Question: I try to embed different videos from youtube vimeo, dailymotion.
Sadly at the Moment nothing is shown except the backgroundcolor of my containerView:
'''
UIView *containerView = [[UIView alloc] initWithFrame:CGRectMake(0.0f, 0, 320.0f, 200.0f)];
//item.url is my url which i get fro my webserver, it looks like http://www.youtube.com/watch?v=zPP6lXaL7KA&feature=youtube_gdata_player
AVPlayerItem *playerItem = [AVPlayerItem playerItemWithURL:[NSURL fileURLWithPath:item.url]];
AVPlayer *avPlayer = [AVPlayer playerWithPlayerItem:playerItem];
NSLog(@"%@",playerItem);
AVPlayerLayer *avPlayerLayer = [AVPlayerLayer playerLayerWithPlayer:avPlayer];
avPlayerLayer.frame = self.frame;
[containerView.layer addSublayer:avPlayerLayer];
[self addSubview:containerView];
[avPlayer play];
if (avPlayer.status == AVPlayerStatusReadyToPlay) {
//[playingLbl setText:@"Playing Audio"];
NSLog(@"It works");
} else if (avPlayer.status == AVPlayerStatusFailed) {
// something went wrong. player.error should contain some information
NSLog(@"Not works");
NSLog(@"%@",avPlayer.error);
}
else if (avPlayer.status == AVPlayerItemStatusUnknown) {
NSLog(@"AVPlayer Unknown");
}
containerView.backgroundColor = [UIColor blueColor];
NSLog(@"error: %@", avPlayer.error);
NSLog(@"AVPlayer: %@", avPlayer);
'''
AVPlayer Error is Null and the only Log i always get from the Status is: AVPlayerItemStatusUnknown. Any ideas?
Ich changed my Code to:
'''
@implementation VideoView
BlockVideo *list;
- (id)initWithBlock:(GFBlock *)block {
self = [super initWithBlock:block];
if (self) {
if (block.values && block.values.count) {
list = (GFBlockVideo *) [block.values objectAtIndex:0];
for (int i=0; i<list.videos.count; ++i) {
GFBlockVideoItem *item = list.videos[i];
UIView *containerView = [[UIView alloc] initWithFrame:CGRectMake(0.0f, 0, 320.0f, 200.0f)];
//Like i said item.url = http://www.youtube.com/watch?v=zPP6lXaL7KA&feature=youtube_gdata_player
//@property (nonatomic, strong) NSString* url;
AVAsset *asset = [AVAsset assetWithURL:[NSURL URLWithString:item.url]];
AVPlayerItem *playerItem = [[AVPlayerItem alloc] initWithAsset:asset];
AVPlayer *avPlayer = [AVPlayer playerWithPlayerItem:playerItem];
AVPlayerLayer *avPlayerLayer = [AVPlayerLayer playerLayerWithPlayer:avPlayer];
avPlayerLayer.frame = containerView.frame;
[containerView.layer addSublayer:avPlayerLayer];
[self addSubview:containerView];
[avPlayer play];
containerView.backgroundColor = [UIColor blueColor];
'''
Sadly the only thing i can see is the blue containerView :/

I think the Problem is not the AVPlayer himself, but the frames and the layer maybe....
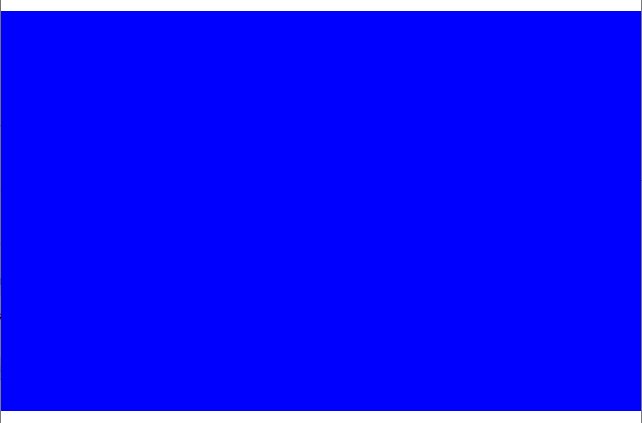
Answer: You'd have to do the following:
'''
AVAsset *asset = [AVAsset assetWithURL:[NSURL fileURLWithPath:item.url]];
AVPlayerItem *playerItem = [[AVPlayerItem alloc] initWithAsset:asset];
AVPlayer *avPlayer = [AVPlayer playerWithPlayerItem:playerItem];
AVPlayerLayer *avPlayerLayer = [AVPlayerLayer playerLayerWithPlayer:avPlayer];
avPlayerLayer.frame = self.frame;
[containerView.layer addSublayer:avPlayerLayer];
[self addSubview:containerView];
[avPlayer play];
'''
Hope this helps.
It also depends on your URL; if as you said, you have one such as in this format:
> <URL>
Then you should use this instead:
'''
[NSURL urlWithString:item.url];
'''
Given that 'item' is your object and 'url' is a property there of object type 'NSString'.